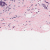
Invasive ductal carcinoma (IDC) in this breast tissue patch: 0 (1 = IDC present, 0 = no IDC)